Group 1:
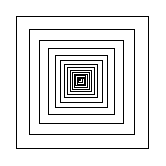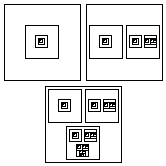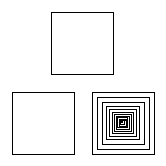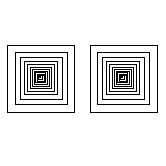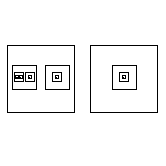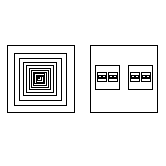
Group 2:
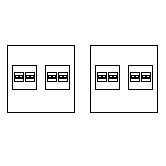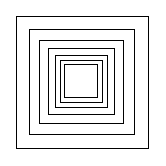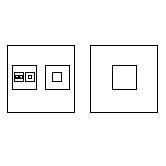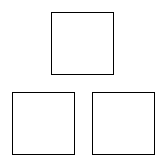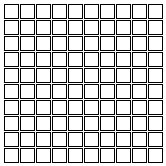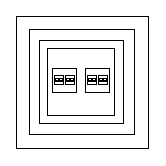
Rule separating the two groups: There is an infinite one-one-one-one-... chain present vs. not so.
Concepts: finite_infinite, fractal, infinity, nesting, recursion, self-reference
Author: Aaron David Fairbanks